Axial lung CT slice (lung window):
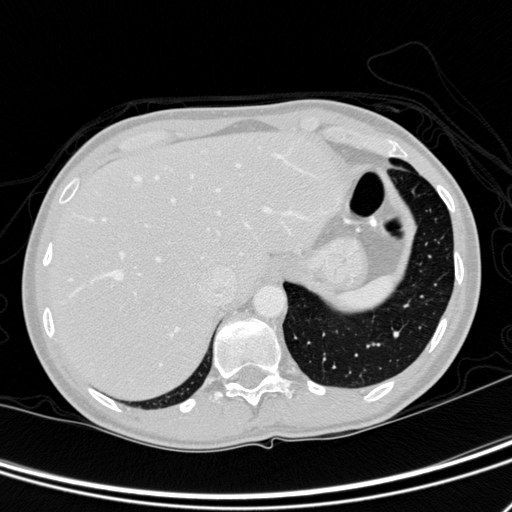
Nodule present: no